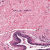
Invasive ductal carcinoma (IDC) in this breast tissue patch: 0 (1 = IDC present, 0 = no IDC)